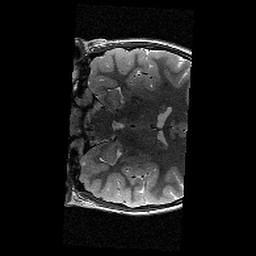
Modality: T2w
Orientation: coronal
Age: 11
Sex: female
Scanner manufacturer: siemens
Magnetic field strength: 3 T
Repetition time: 9.23 s
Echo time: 0.067 s